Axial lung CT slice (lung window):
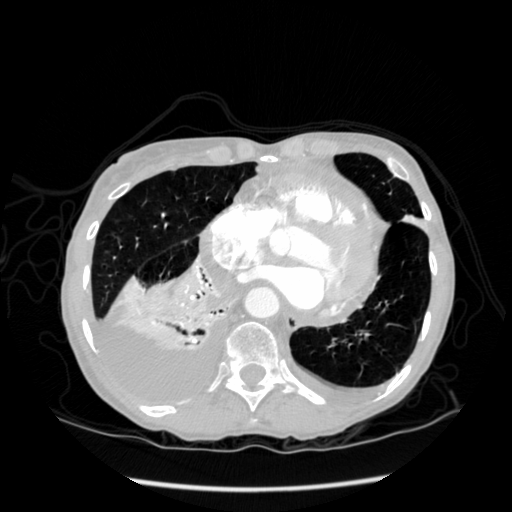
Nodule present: no